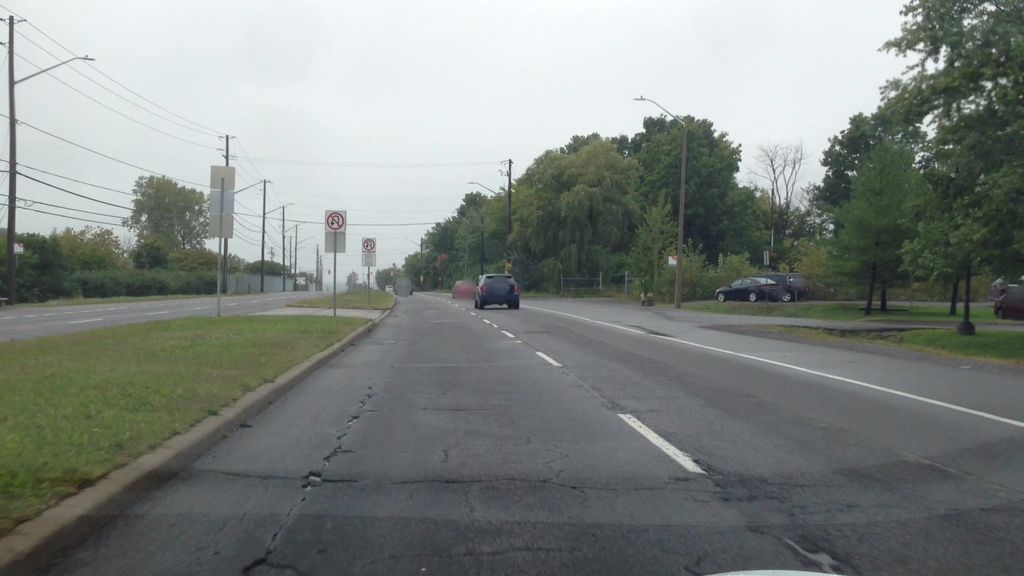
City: ottawa-gatineau